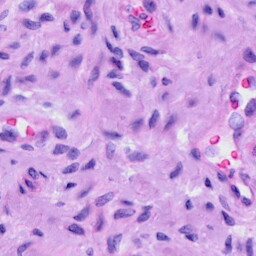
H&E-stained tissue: Cervix